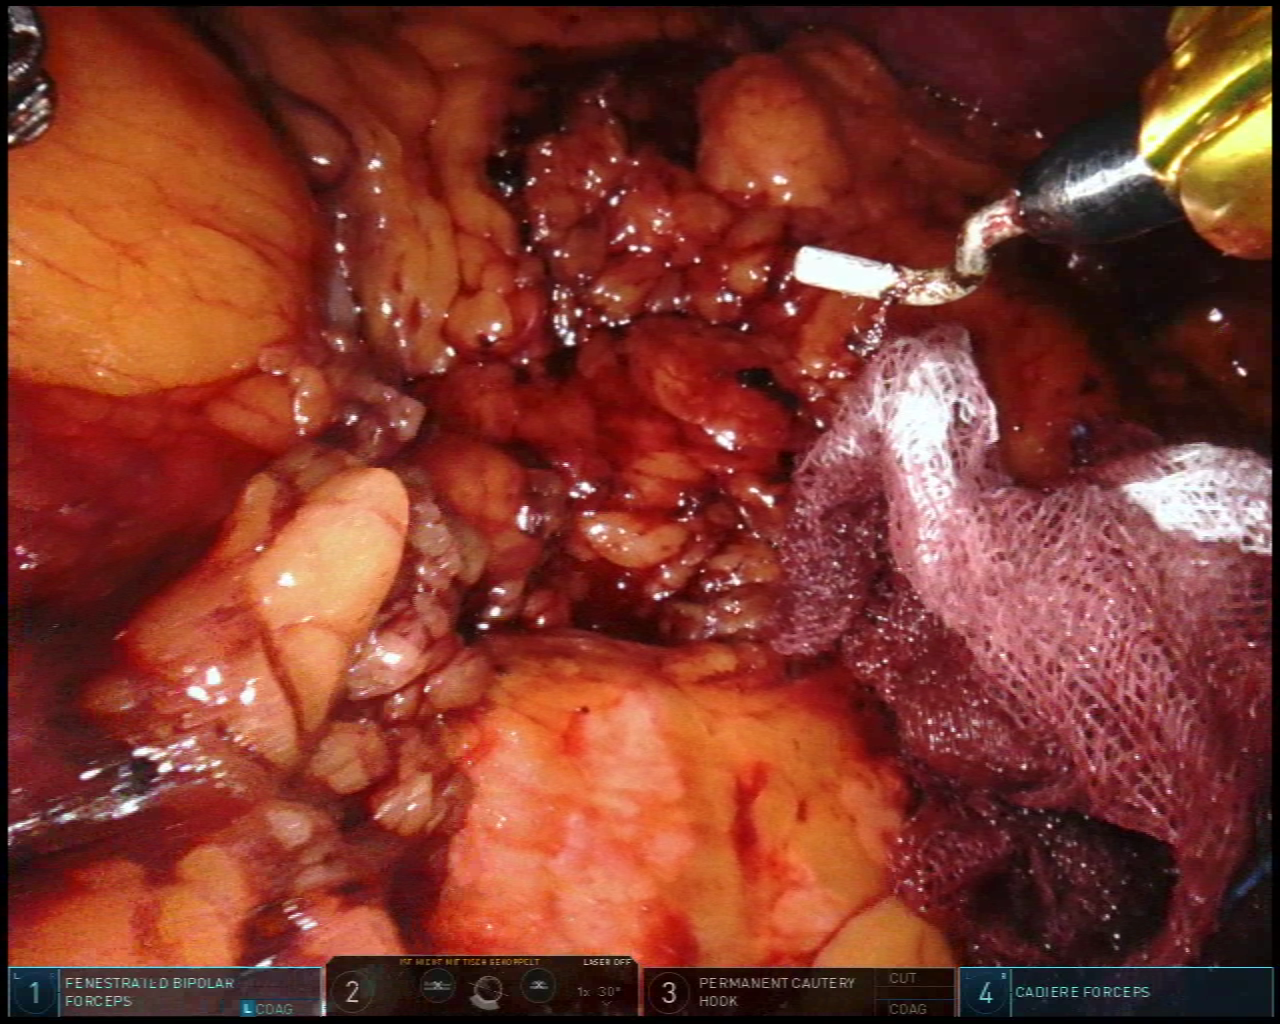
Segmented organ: stomach
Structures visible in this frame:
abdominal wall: yes
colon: no
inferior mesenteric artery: no
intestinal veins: no
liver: no
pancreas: yes
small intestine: no
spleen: no
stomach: yes
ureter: no
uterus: no
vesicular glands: no